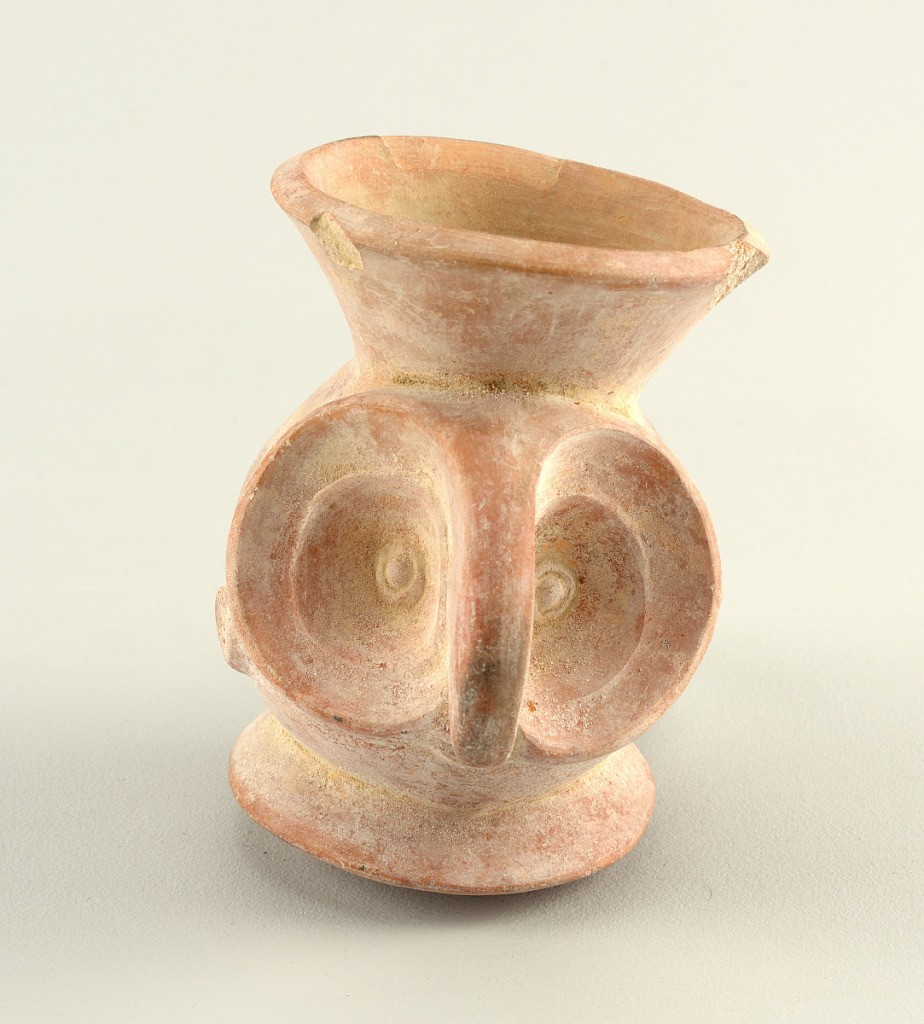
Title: Vessel
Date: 500–1000
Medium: Earthenware, slip
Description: Globular body with wide, flaring rim. At front, the face of an owl, with large eyes, a long beak and small ears. Rounded foot. Traces of slip decoration.